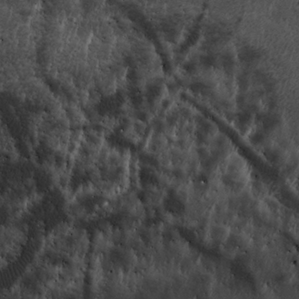
Label: non_frost